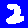
Digit: 2